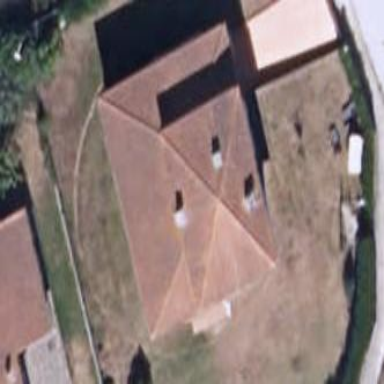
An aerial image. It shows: Simple and straightforward house.